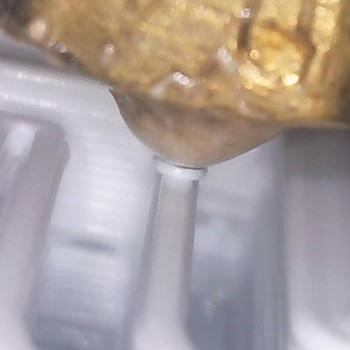
Flow rate: 267%